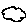
Label: cloud